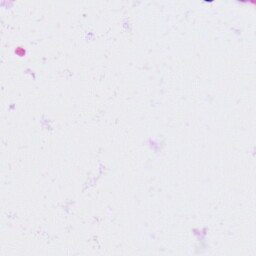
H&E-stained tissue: Colon